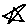
Label: star